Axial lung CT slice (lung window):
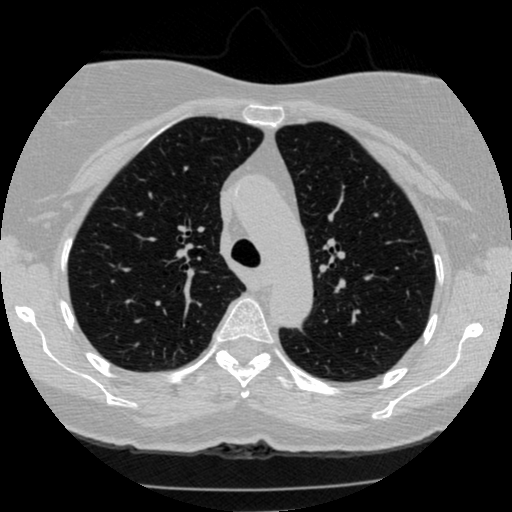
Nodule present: no